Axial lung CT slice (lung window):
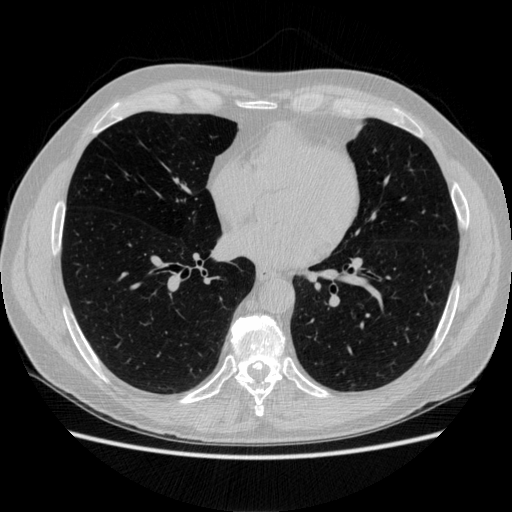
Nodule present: no